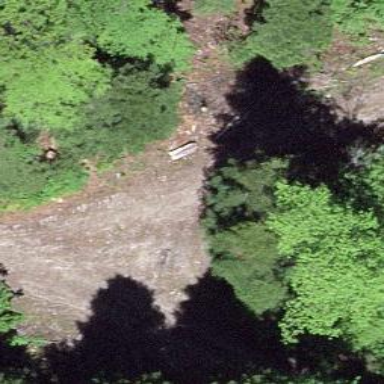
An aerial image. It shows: Bench for seating.